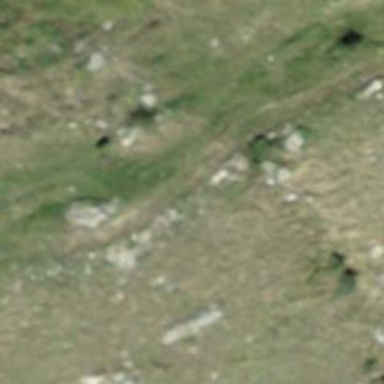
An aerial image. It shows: Path on the ground.